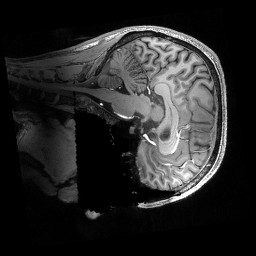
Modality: T1w
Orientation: sagittal
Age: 28
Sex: male
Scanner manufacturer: siemens
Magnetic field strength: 6.98 T
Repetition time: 2.53 s
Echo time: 0.00176 s